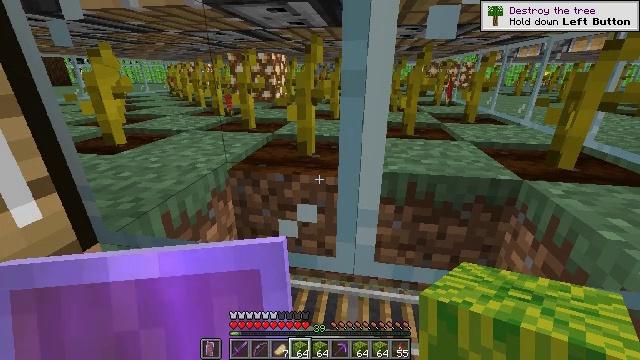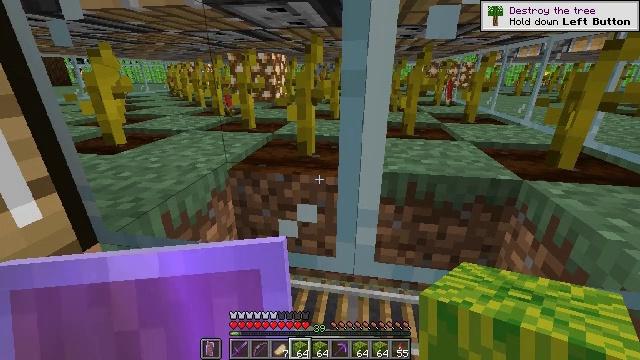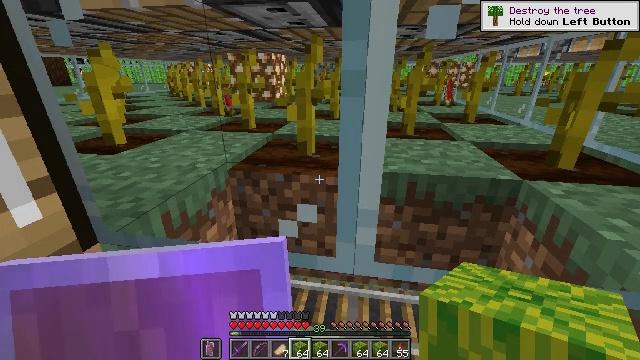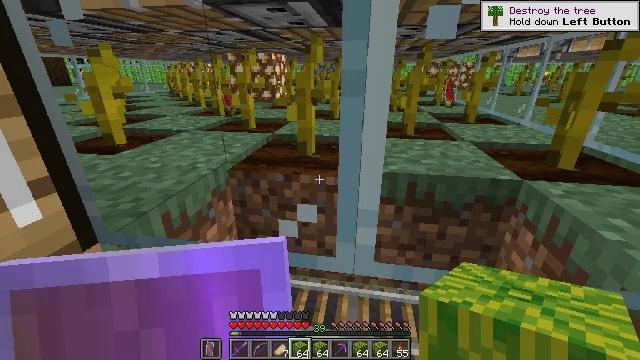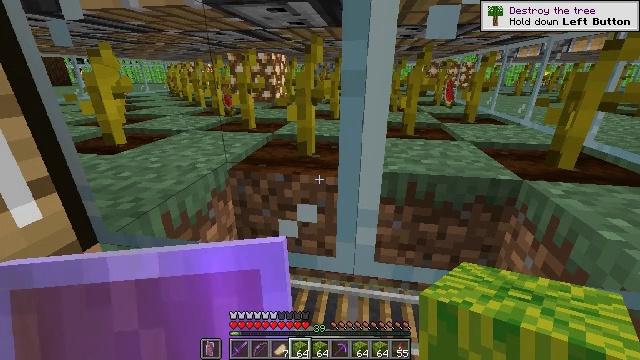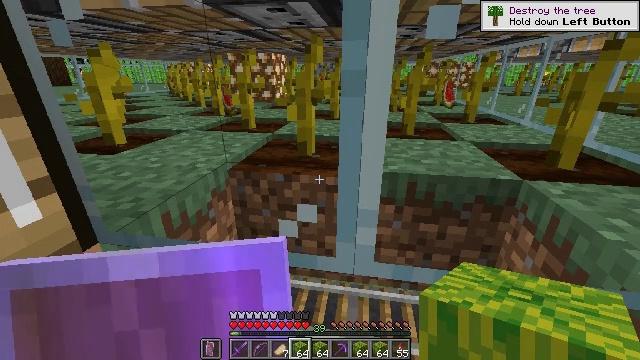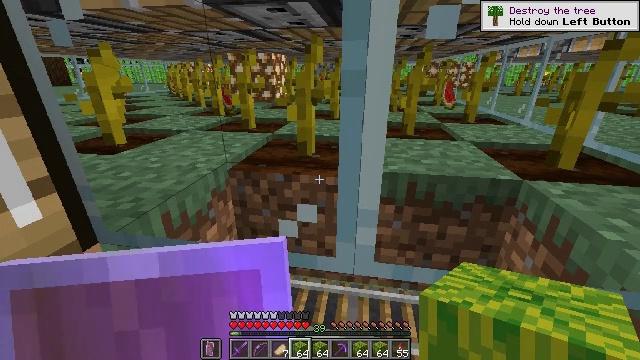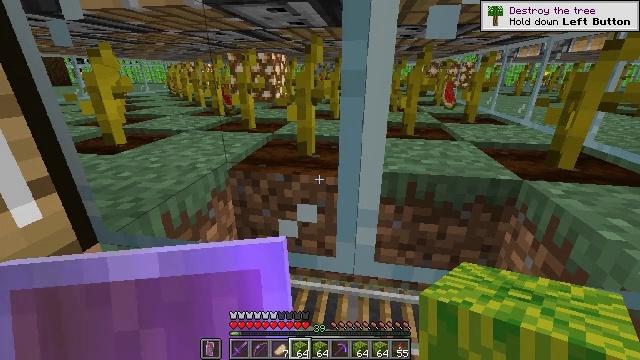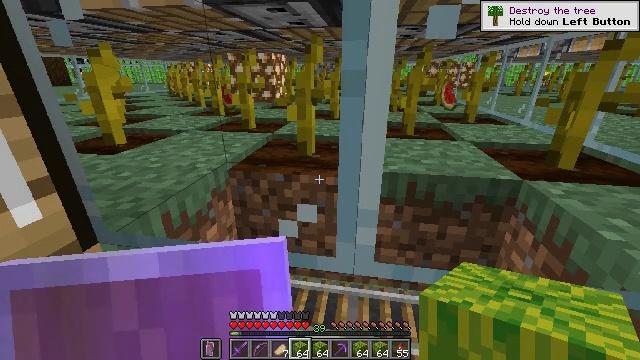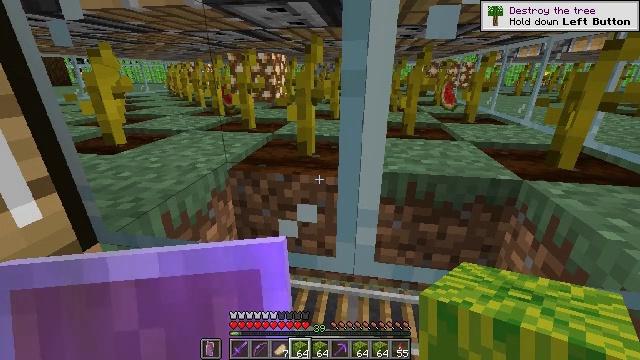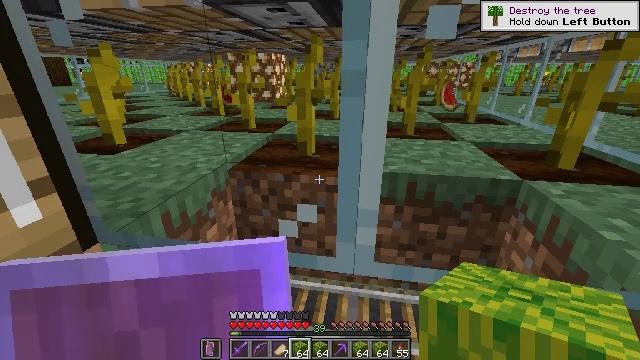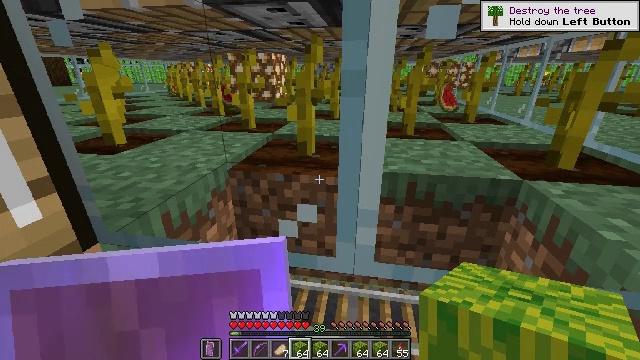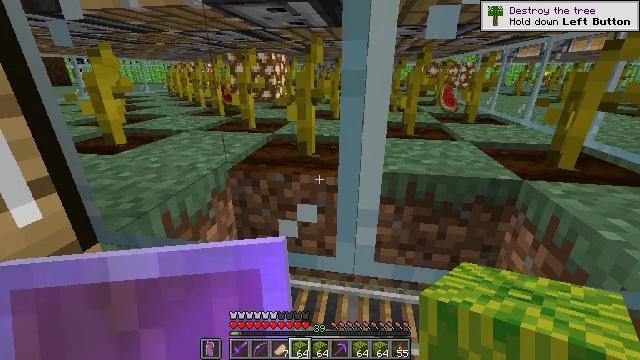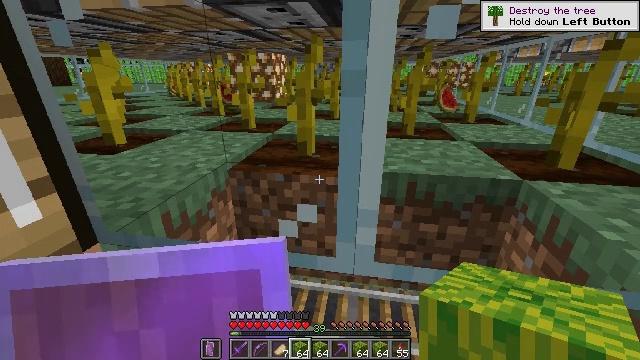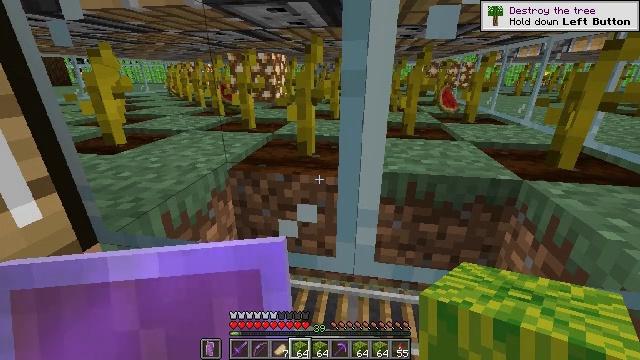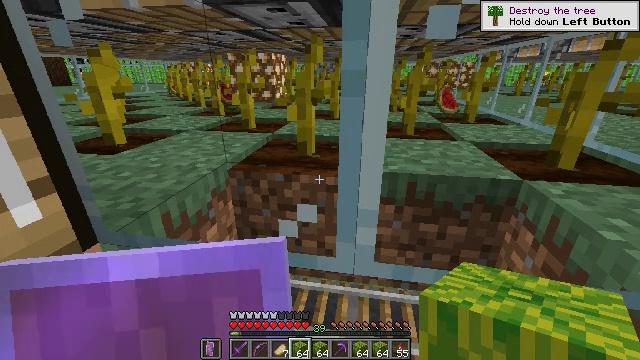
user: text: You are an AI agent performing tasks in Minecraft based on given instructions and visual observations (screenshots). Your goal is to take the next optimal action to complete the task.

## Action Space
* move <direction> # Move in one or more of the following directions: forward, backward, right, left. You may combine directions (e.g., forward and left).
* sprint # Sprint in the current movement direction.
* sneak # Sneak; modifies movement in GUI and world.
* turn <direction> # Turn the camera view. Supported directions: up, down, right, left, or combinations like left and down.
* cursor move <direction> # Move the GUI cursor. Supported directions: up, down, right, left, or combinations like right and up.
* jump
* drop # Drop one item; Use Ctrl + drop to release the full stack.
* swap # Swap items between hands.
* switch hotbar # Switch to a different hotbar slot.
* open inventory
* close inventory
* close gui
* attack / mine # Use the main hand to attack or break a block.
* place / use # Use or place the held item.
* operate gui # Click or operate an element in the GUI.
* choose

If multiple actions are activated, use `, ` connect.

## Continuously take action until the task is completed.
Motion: motion action
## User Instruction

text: Get the crafting table into the inventory.
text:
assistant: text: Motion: no_op
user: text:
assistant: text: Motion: no_op
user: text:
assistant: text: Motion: no_op
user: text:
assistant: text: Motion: no_op
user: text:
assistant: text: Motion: no_op
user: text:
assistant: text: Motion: no_op
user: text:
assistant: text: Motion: no_op
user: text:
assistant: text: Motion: no_op
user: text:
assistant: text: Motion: no_op
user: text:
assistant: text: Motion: no_op
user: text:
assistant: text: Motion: no_op
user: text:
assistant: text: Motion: no_op
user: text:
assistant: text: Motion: no_op
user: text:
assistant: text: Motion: no_op
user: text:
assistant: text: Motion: no_op
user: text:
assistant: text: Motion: no_op
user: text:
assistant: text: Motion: no_op
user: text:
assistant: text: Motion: no_op
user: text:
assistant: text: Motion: no_op
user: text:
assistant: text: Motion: no_op
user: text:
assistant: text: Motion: no_op
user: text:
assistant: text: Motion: no_op
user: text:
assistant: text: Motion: no_op
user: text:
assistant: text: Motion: no_op
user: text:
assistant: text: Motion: no_op
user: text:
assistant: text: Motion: no_op
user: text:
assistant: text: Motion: no_op
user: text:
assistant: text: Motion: no_op
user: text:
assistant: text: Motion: no_op
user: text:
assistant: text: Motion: no_op